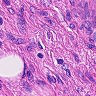
Metastatic tissue present: yes